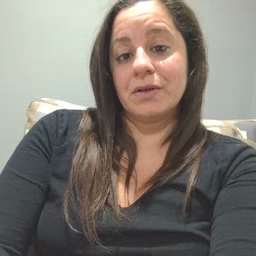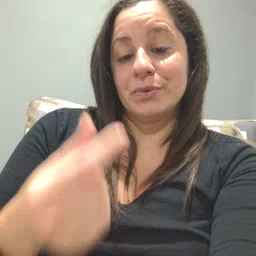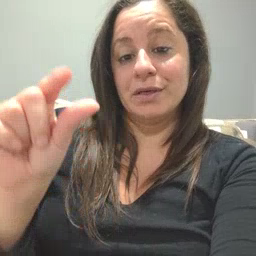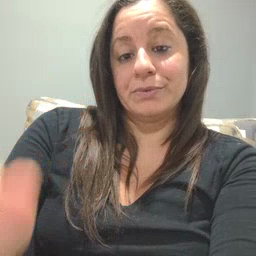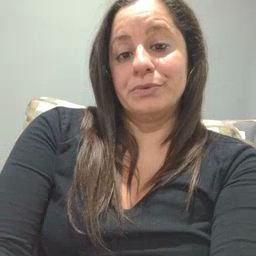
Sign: green